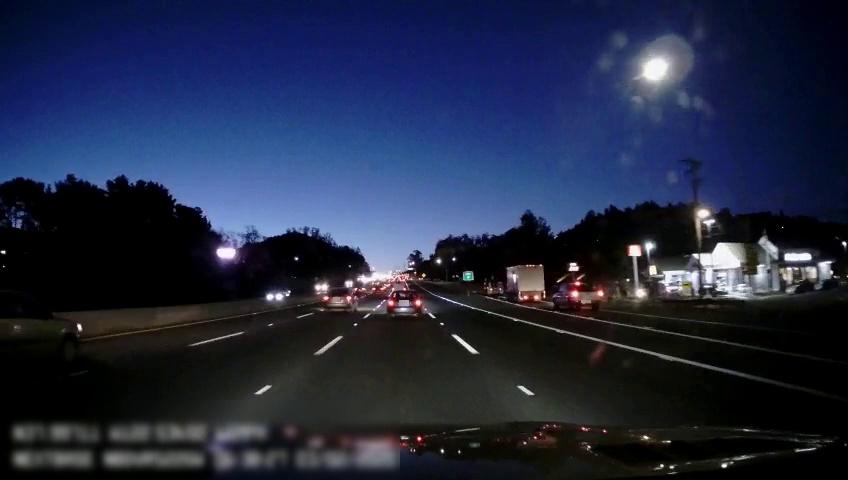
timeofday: Night
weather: Other
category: Drivable Space
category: Vehicles | Truck
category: Vehicles | Truck
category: Vehicles | SUV
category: Vehicles | SUV
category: Vehicles | Car
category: Vehicles | Car
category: Vehicles | Car
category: Vehicles | Truck
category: Vehicles | Car
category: Vehicles | SUV
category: Vehicles | Car
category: Vehicles | Car
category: Vehicles | Car
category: Vehicles | Car
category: Vehicles | SUV
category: Lanes | Alternate Lane
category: Lanes | Alternate Lane
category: Lanes | Current Lane
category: Lanes | Current Lane
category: Lanes | Alternate Lane
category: Lanes | Alternate Lane
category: Lanes | Alternate Lane
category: Traffic | Signs
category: Traffic | Signs
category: Traffic | Signs